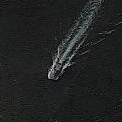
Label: Towing_vessel